Chest X-ray. View position: PA
Patient age: 47
Patient sex: F
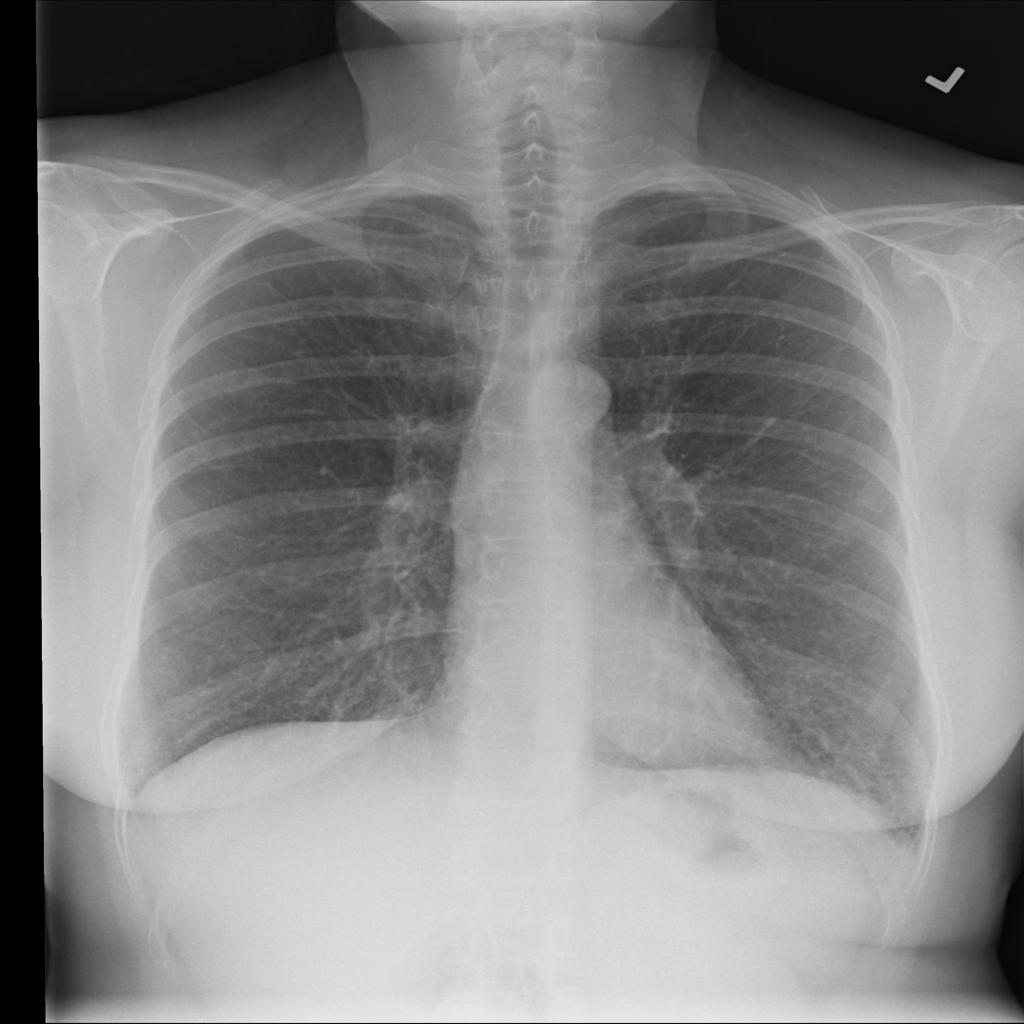
Finding: Pneumothorax